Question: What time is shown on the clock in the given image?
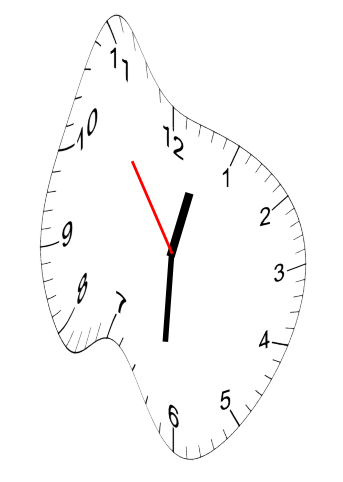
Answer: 12:30:54